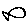
Label: fish